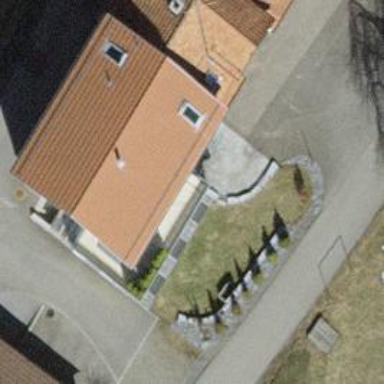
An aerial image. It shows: Simple house.